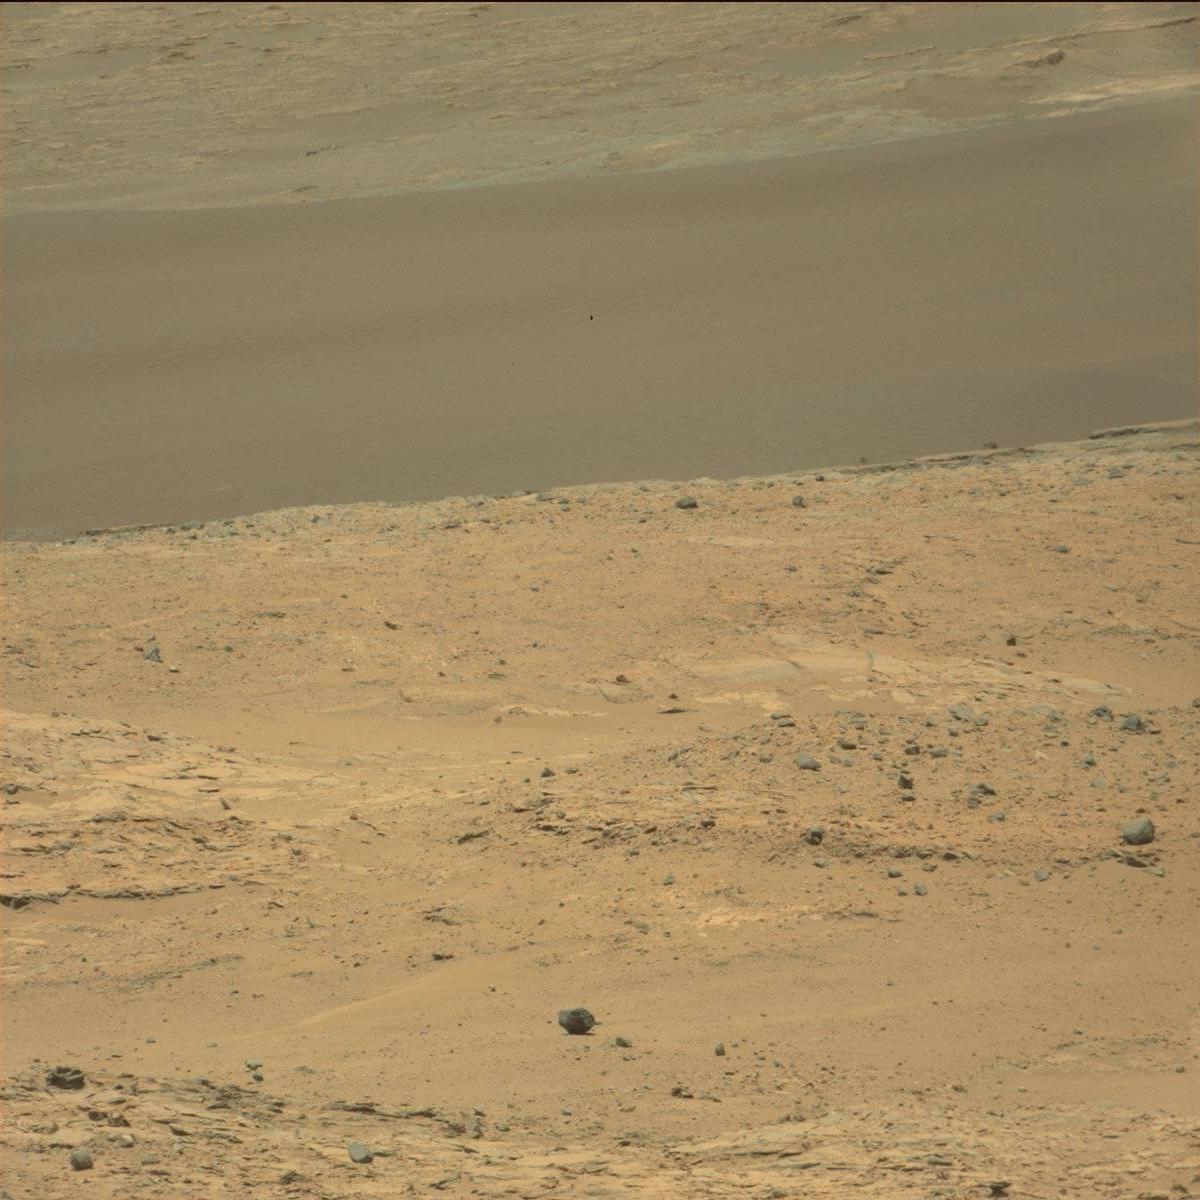
Terrain classes present: Bedrock, Ridge, Rock, Sand / Soil